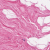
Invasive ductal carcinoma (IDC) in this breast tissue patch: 0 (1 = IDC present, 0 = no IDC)